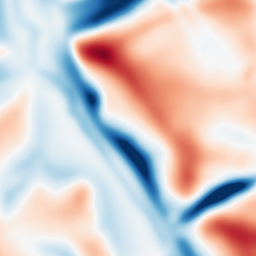
Category: multiscale
Decomposition family: dog
Decomposition parameters: sigma_low: 5
sigma_high: 20
Upsampling method: quadratic
Upsampling parameters: scale: 4
Upsampling scale: 4